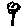
Label: flower